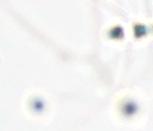
Label: Phaeocystis